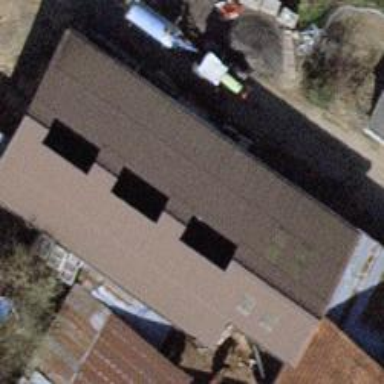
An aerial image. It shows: Rural barn.